Field crop: maize
Growth stage: 2
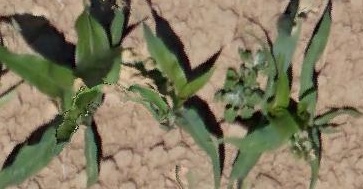
Species: maize